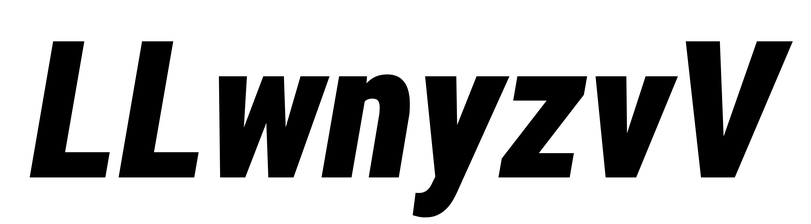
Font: Roboto-Italic_Condensed_Black_Italic